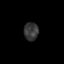
Tissue: skin
Cell type: Epithelial cells
Senescence score: 0.2754
Nuclear area (px): 258
Mean DAPI intensity: 54.198